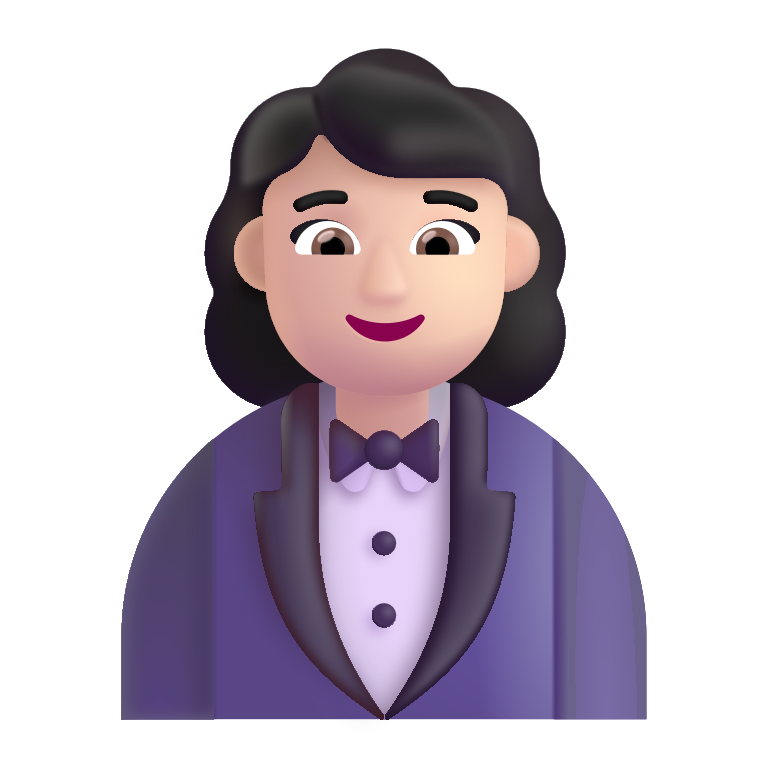
woman in tuxedo color light